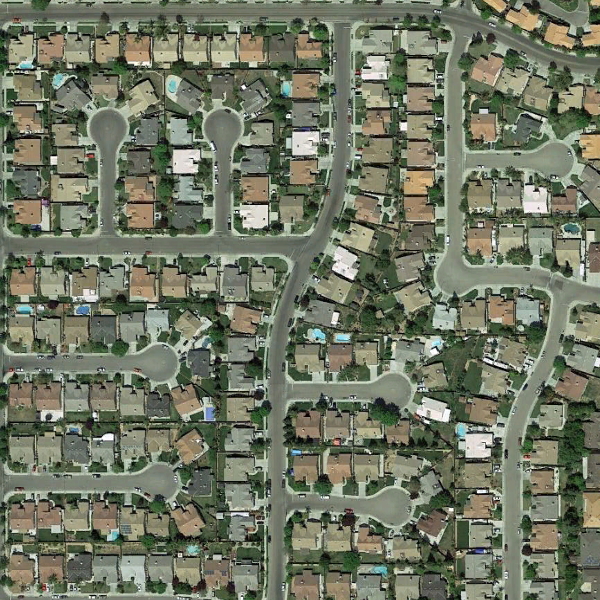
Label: DenseResidential